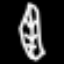
Label: leaf